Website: apple-inc
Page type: customer-info-address
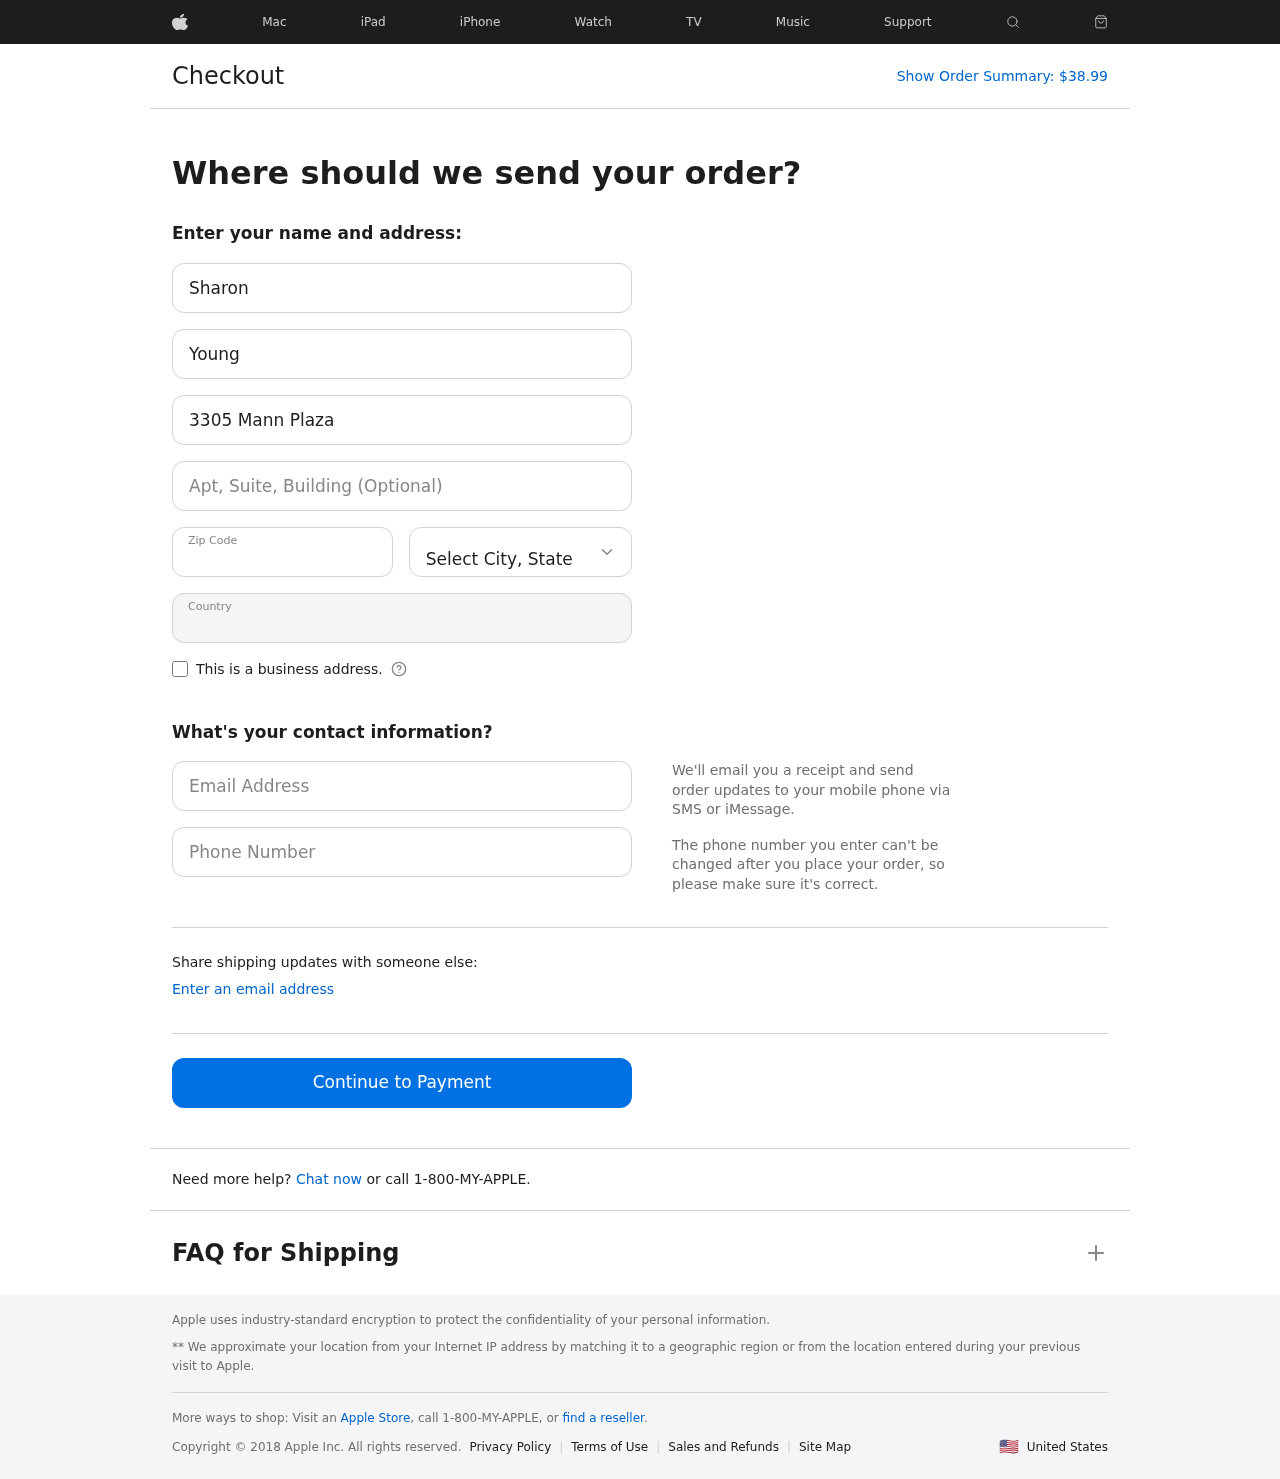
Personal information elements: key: PII_CITY_STATE
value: Lucaston, NM
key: PII_COUNTRY
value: United States
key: PII_EMAIL
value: sharon_young@gmail.com
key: PII_FIRSTNAME
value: Sharon
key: PII_LASTNAME
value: Young
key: PII_PHONE
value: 4284960876
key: PII_POSTCODE
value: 63245
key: PII_STREET
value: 3305 Mann Plaza
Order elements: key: ORDER_TOTAL
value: $38.99